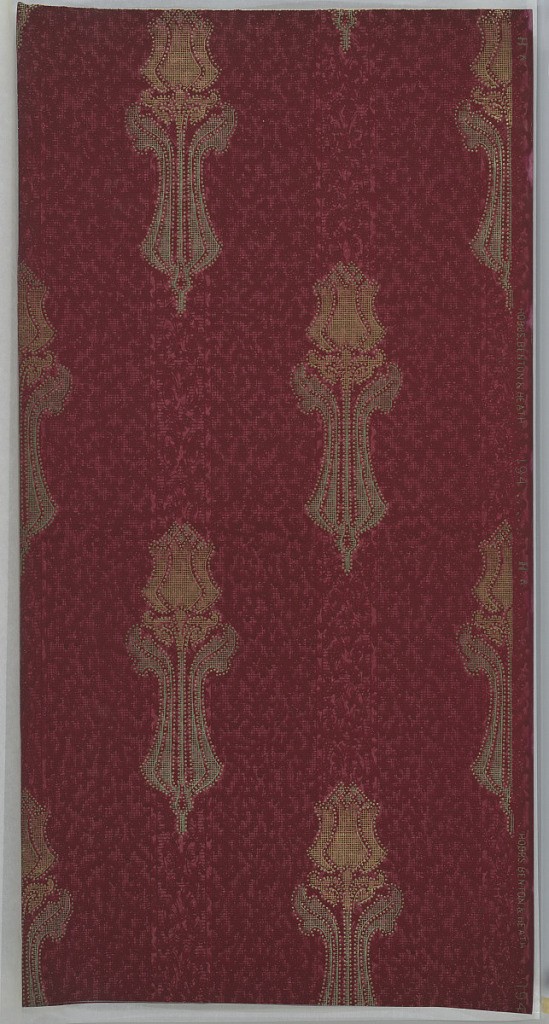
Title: Sidewall
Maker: Hobbs, Benton & Heath, Hoboken, New Jersey
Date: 1905–1915
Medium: Machine-printed paper, liquid mica
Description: Individual, stylized tulips (with stem) made of grid and dot (beading) patterns. Background has red and pink grid, dot, and smudge pattern with bands of floral motifs. Ground is dark red. Printed in pinks, reds, gold mica and green mica. Slight water damage.
Printed in selvedge: "Hobbs. Benton & Heath 194"